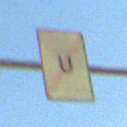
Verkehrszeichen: EndeUmleitung
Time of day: MorningAfternoon
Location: Outdoor (Nature)
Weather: PartlyCloudy
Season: NotSpecified
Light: Natural